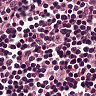
Metastatic tissue present: no